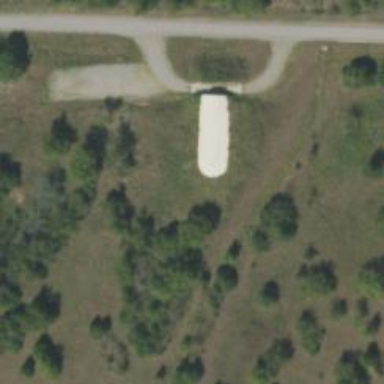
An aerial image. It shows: Military bunker for protection and defense.